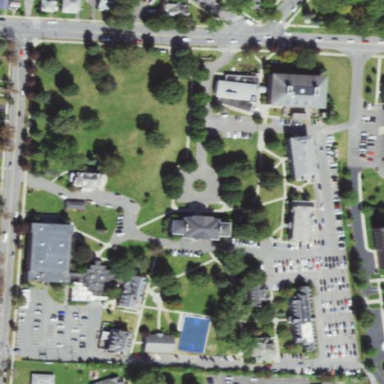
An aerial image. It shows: College.